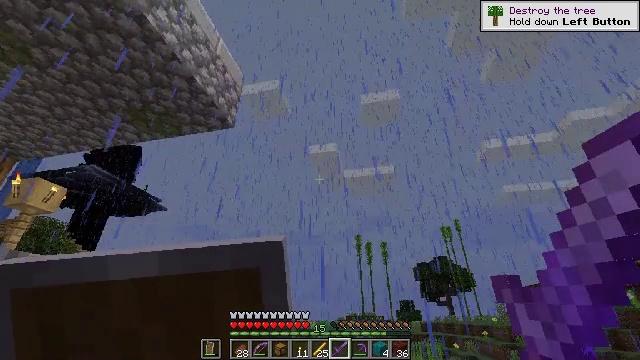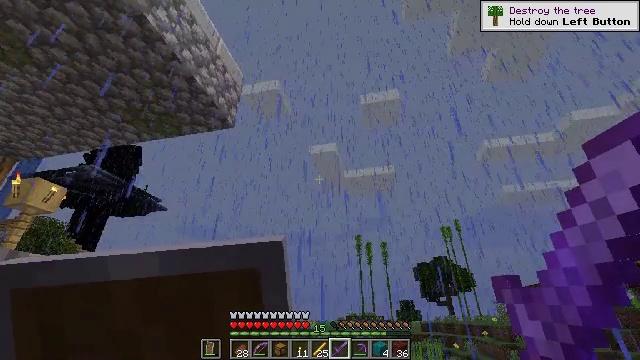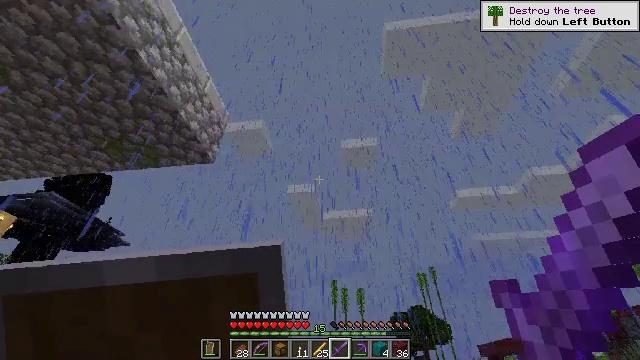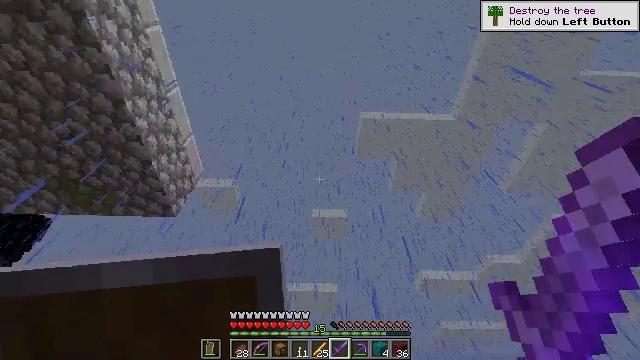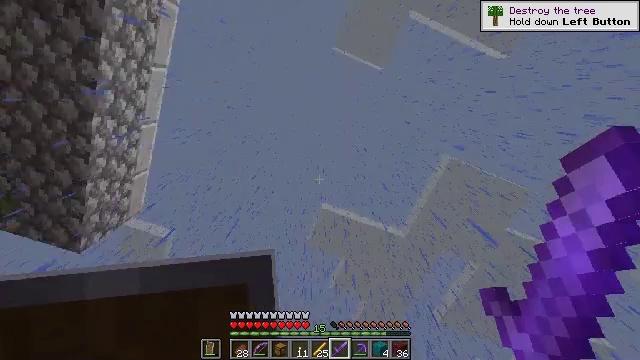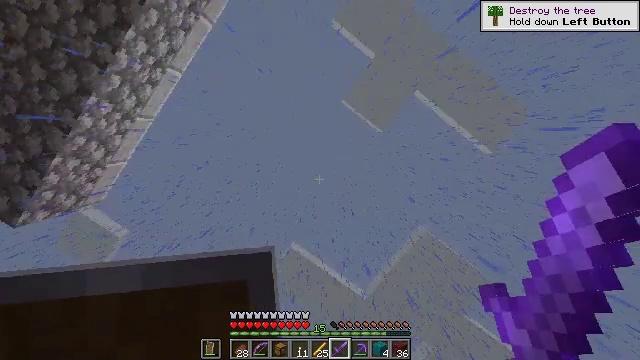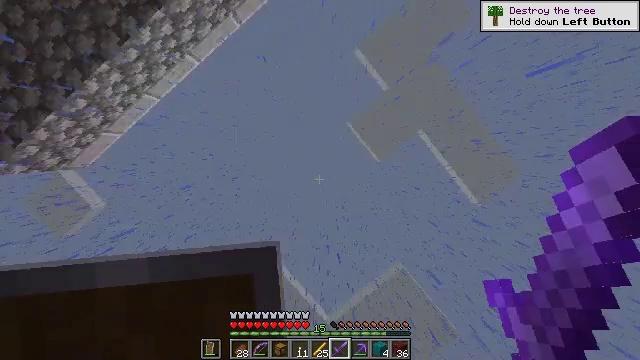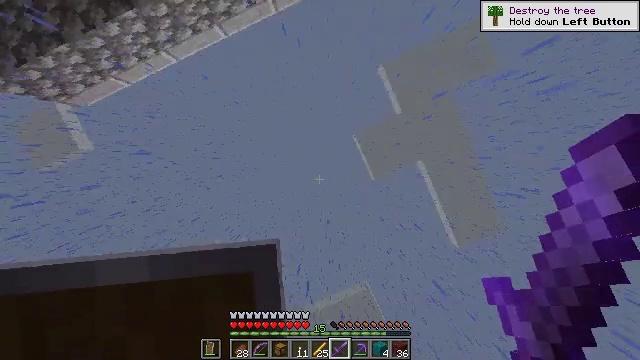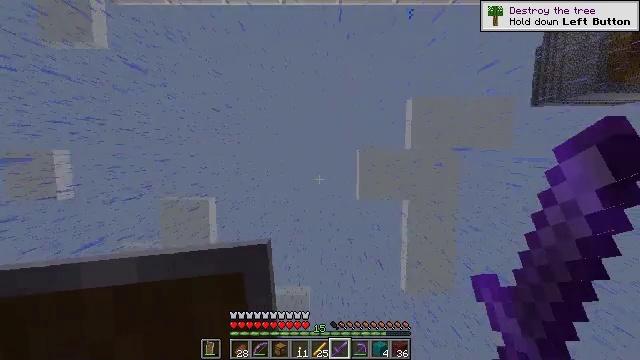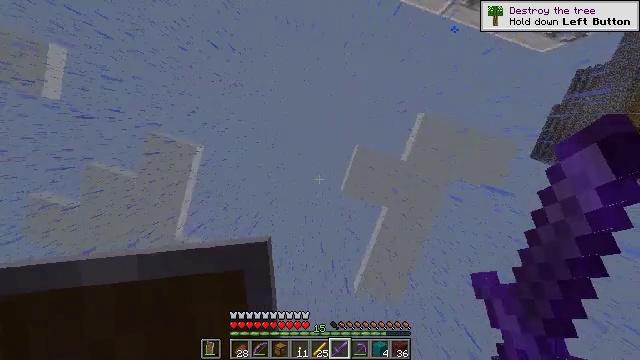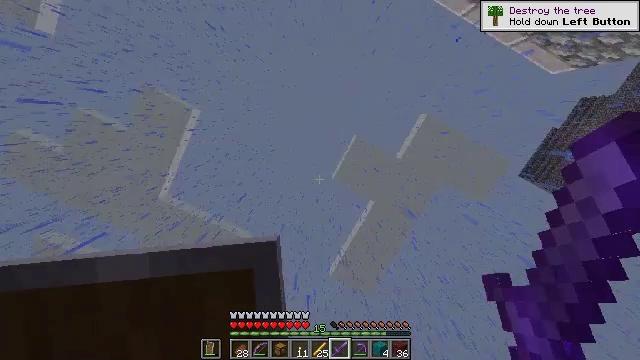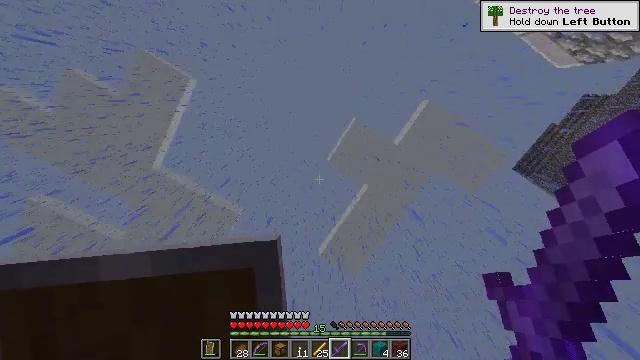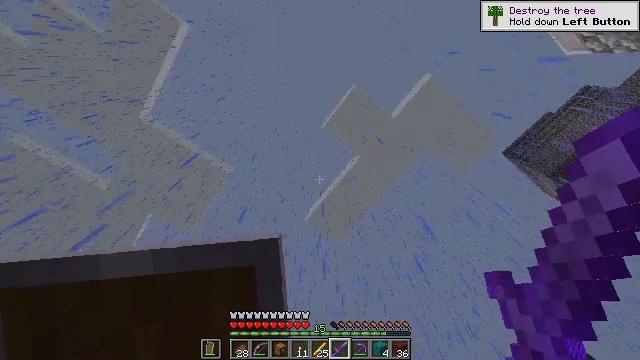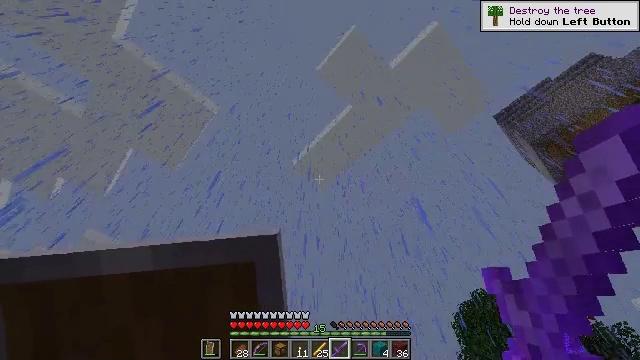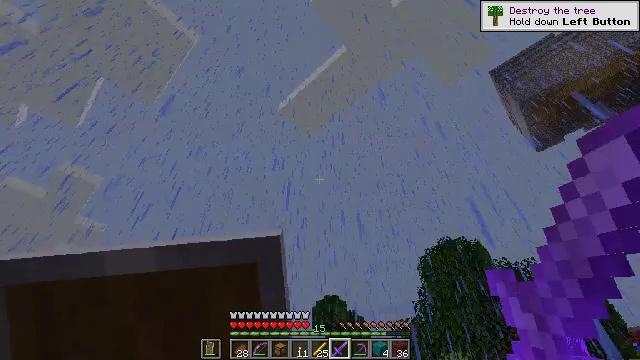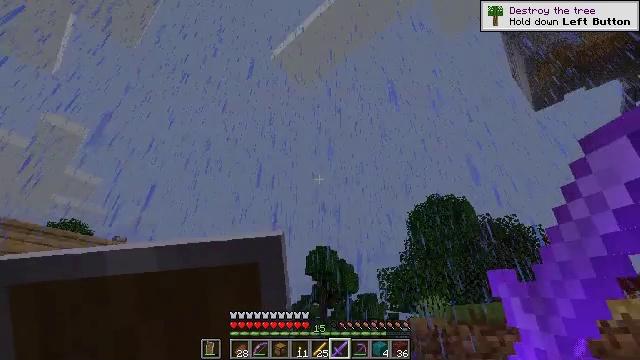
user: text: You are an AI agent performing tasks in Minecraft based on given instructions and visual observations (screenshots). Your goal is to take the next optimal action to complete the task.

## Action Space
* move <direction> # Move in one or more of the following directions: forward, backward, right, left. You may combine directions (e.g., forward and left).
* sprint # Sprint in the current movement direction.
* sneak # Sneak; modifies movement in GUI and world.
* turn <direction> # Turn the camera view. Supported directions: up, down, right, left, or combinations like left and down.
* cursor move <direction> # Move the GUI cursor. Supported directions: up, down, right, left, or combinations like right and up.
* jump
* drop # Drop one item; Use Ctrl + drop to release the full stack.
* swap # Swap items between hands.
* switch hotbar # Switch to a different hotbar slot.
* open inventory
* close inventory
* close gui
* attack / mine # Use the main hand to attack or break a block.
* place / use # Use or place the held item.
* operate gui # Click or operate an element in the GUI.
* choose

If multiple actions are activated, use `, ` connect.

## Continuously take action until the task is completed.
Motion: motion action
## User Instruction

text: Craft blaze powder.
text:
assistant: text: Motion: no_op
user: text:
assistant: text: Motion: turn right and up
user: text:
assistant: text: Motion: turn right and up
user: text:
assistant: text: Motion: turn right and up
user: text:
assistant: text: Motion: turn right and up
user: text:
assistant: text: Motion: turn right and up
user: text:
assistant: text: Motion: turn right
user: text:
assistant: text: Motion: turn right
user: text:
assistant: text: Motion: turn right and down
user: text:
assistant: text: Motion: turn right and down
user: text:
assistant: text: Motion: turn right and down
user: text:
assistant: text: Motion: turn right and down
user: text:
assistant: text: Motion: turn right and down
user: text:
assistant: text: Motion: turn right and down
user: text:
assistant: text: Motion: turn right and down
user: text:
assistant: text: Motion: turn left and down
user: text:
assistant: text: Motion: turn left and down
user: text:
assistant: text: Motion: turn down
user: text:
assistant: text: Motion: turn down
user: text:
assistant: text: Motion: no_op
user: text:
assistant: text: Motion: no_op
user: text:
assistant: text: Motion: no_op
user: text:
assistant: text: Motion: no_op
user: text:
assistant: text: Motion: move forward
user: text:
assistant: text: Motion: move forward
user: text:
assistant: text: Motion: move forward
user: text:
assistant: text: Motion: move forward
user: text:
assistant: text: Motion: move forward
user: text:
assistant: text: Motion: move forward
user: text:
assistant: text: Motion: move forward